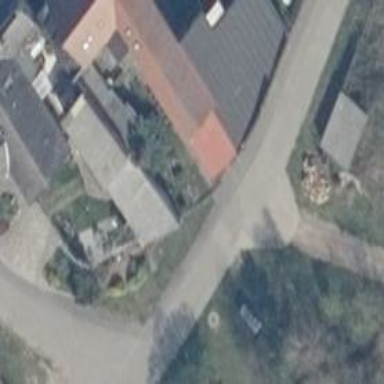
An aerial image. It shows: Residential road.